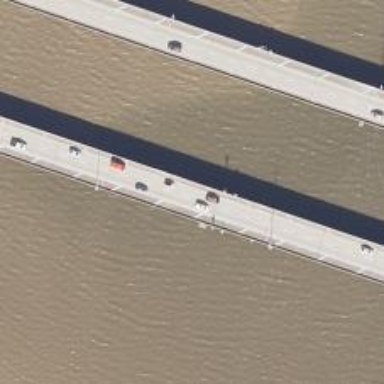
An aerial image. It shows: Motorway bridge.